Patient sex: M
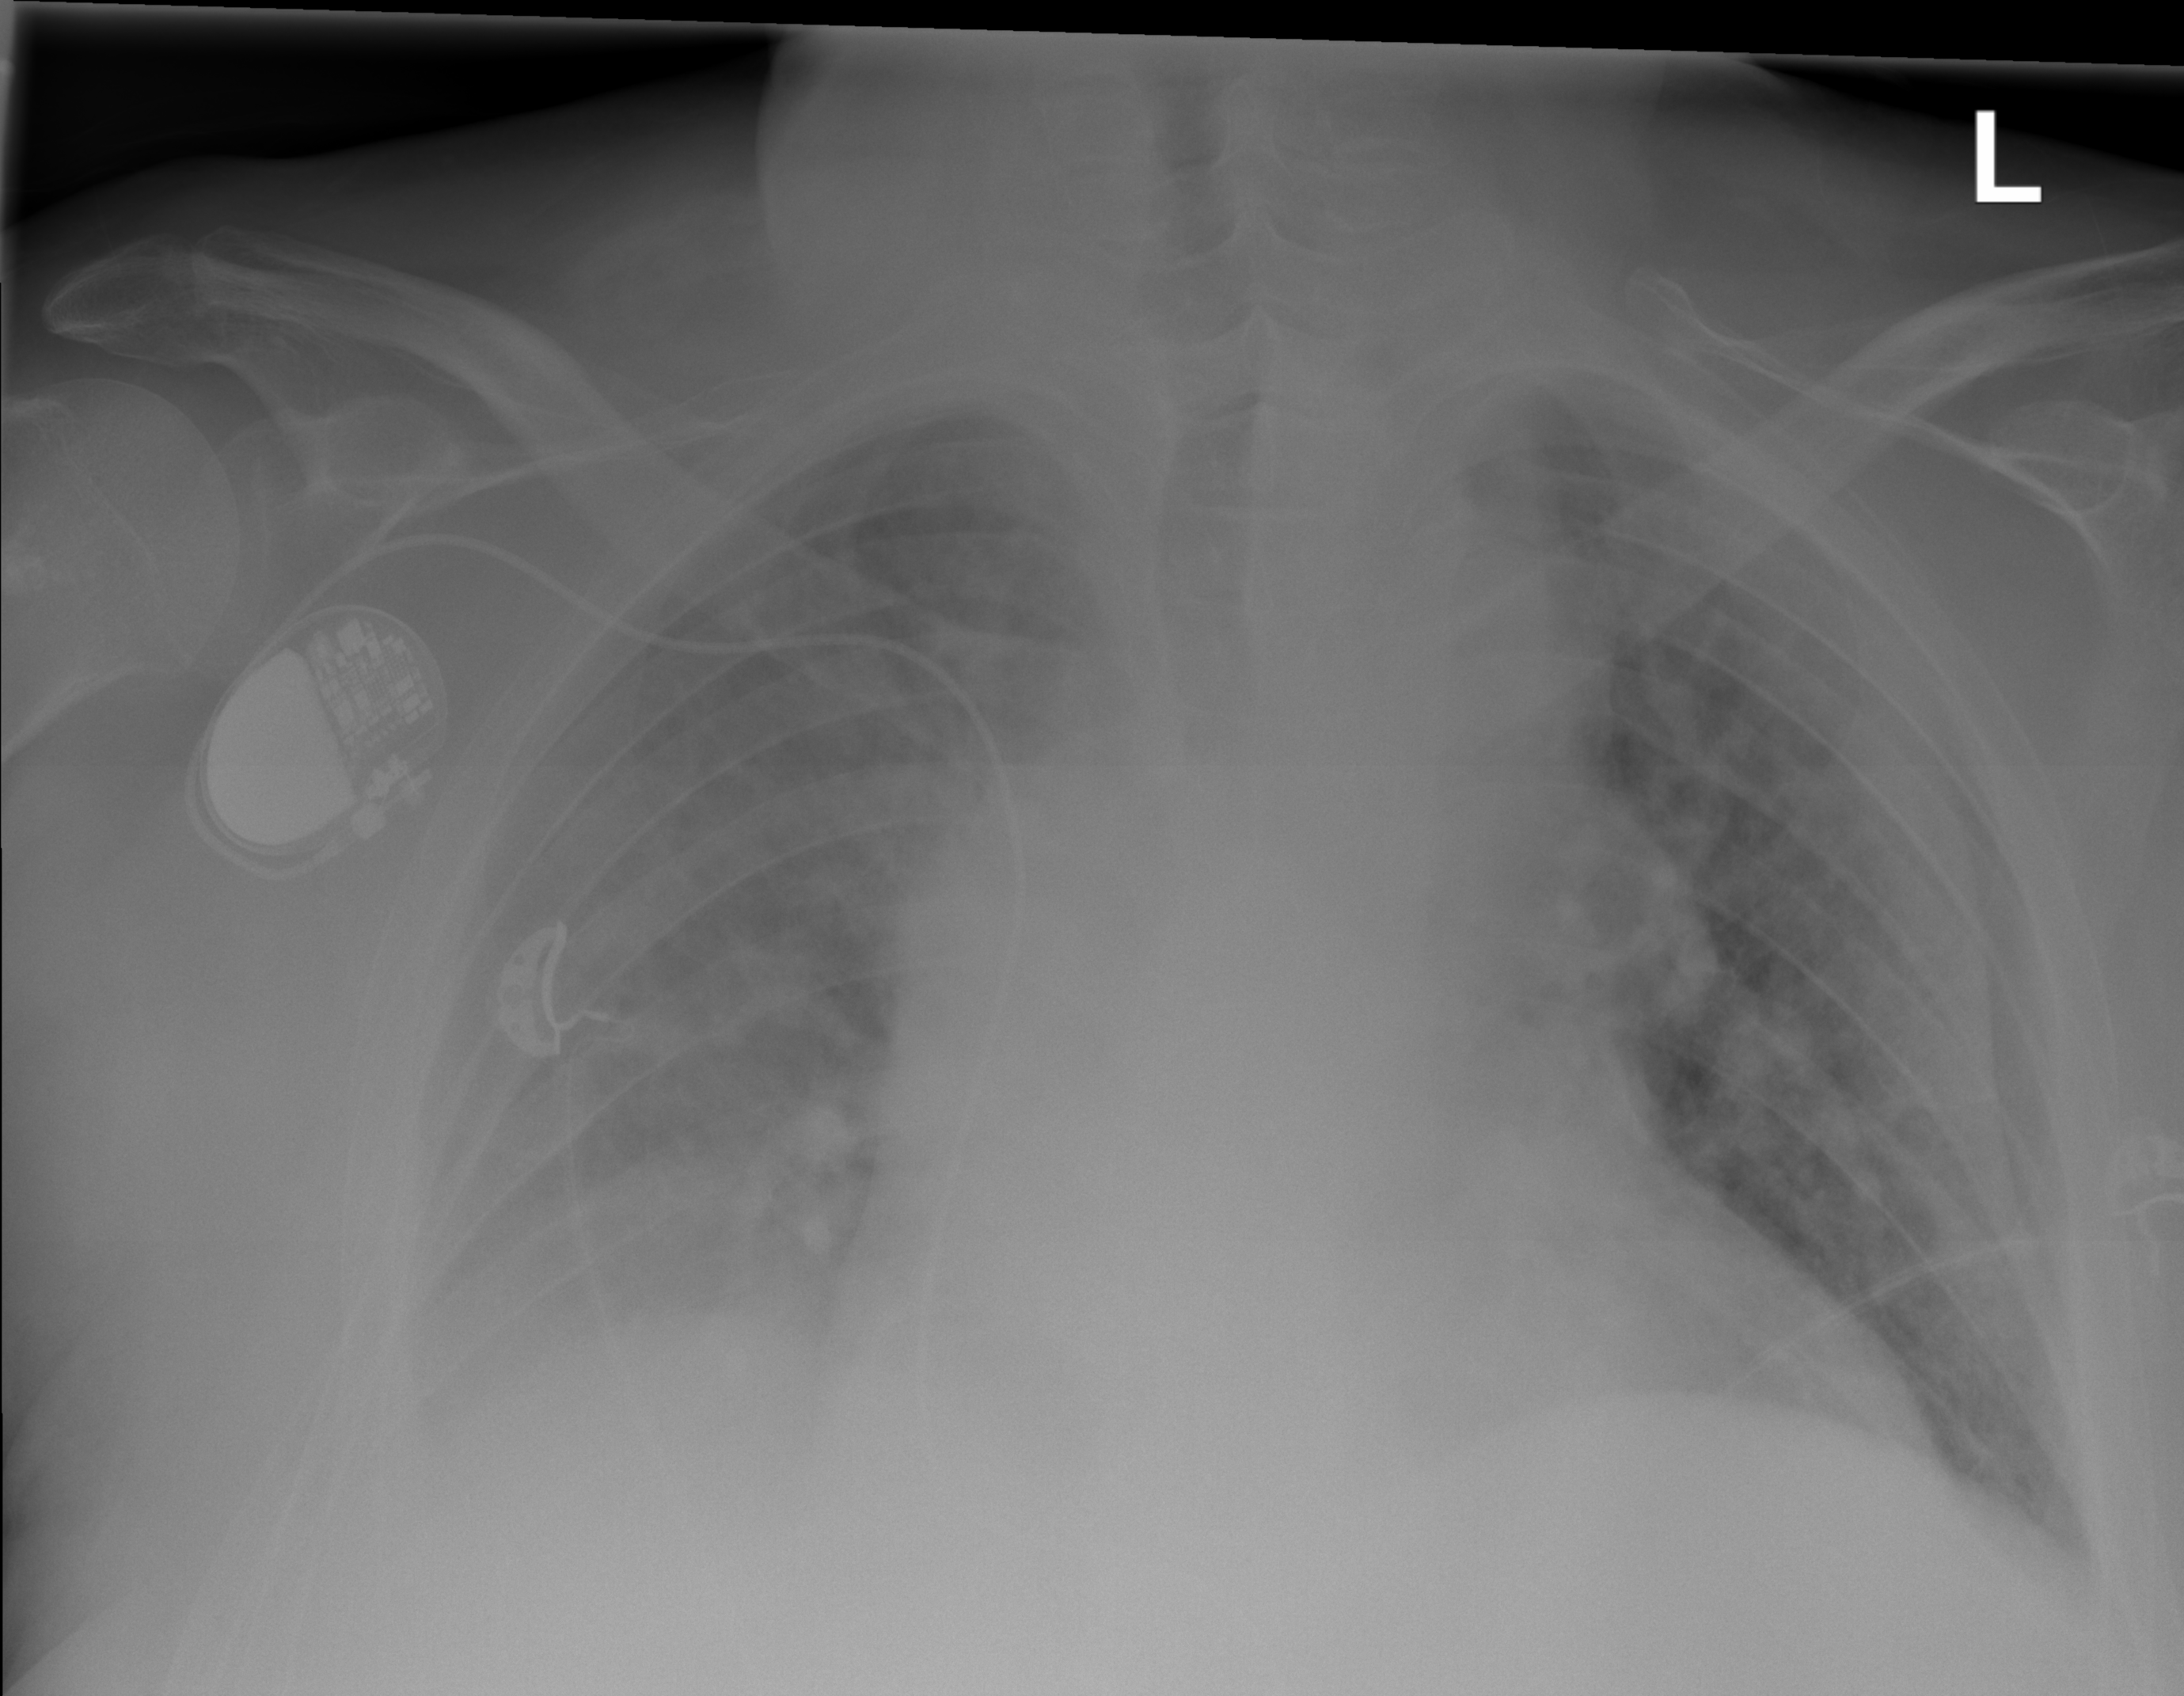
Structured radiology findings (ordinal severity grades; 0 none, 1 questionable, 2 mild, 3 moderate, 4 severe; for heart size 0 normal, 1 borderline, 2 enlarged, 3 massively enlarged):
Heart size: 2
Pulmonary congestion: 2
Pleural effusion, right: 0
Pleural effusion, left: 0
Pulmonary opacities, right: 2
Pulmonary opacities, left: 2
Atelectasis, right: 0
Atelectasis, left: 0